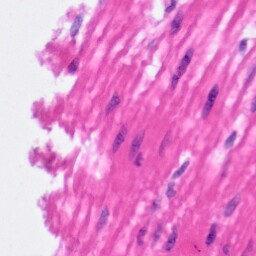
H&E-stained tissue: Pancreatic